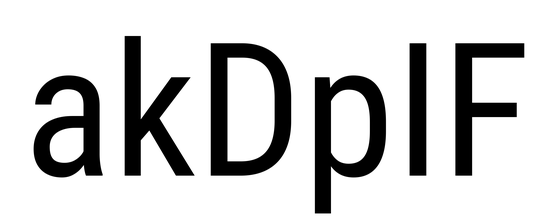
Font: Roboto_Condensed_Regular